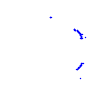
Particle: kaon